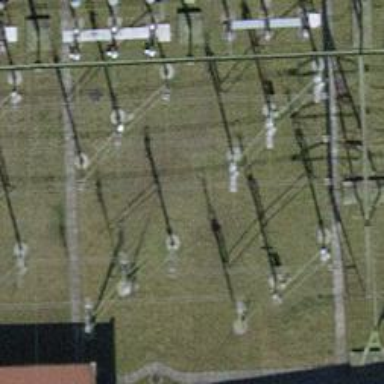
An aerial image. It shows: Switch used for power control.